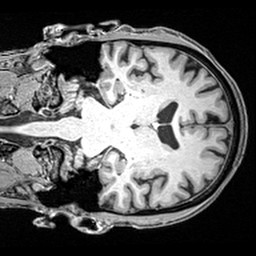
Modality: T1w
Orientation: coronal
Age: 72
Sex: male
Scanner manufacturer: siemens
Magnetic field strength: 3 T
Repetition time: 2.4 s
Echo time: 0.0022 s